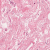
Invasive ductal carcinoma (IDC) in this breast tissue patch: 0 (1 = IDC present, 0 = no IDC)